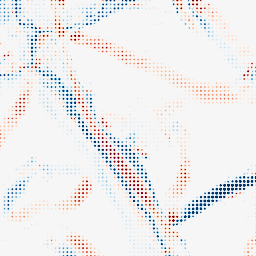
Category: morphological
Decomposition family: morphological_diamond
Decomposition parameters: operation: average
radius: 15
Upsampling method: sinc_blackman
Upsampling parameters: scale: 8
kernel_size: 4
Upsampling scale: 8